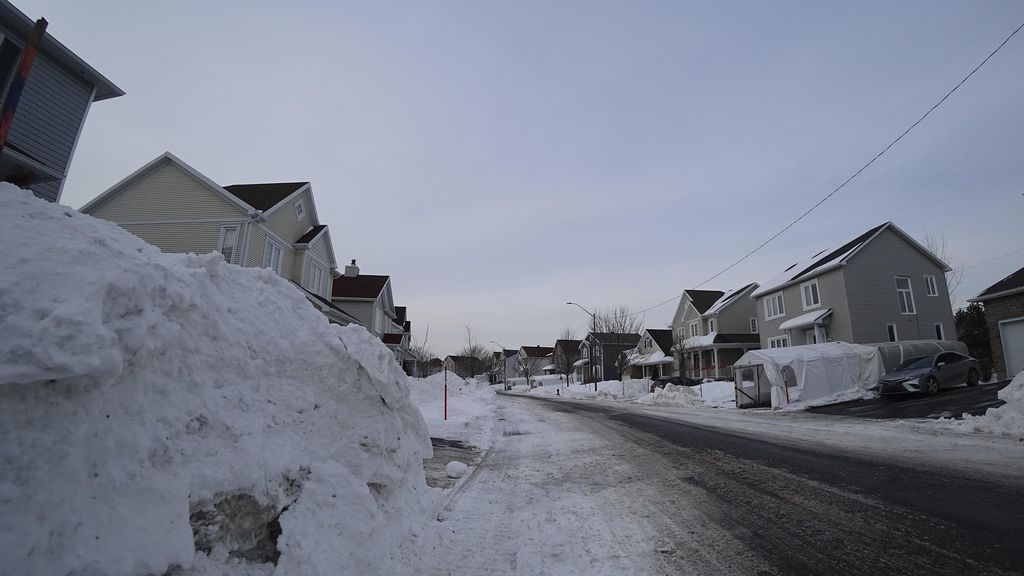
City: quebec_city